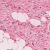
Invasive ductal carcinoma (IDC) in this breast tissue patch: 1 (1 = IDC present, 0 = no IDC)